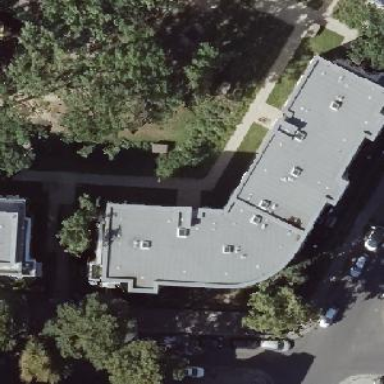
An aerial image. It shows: Building with apartments and flat roof.